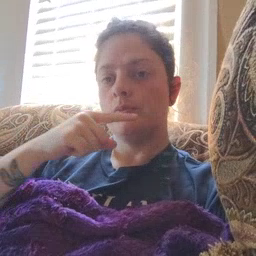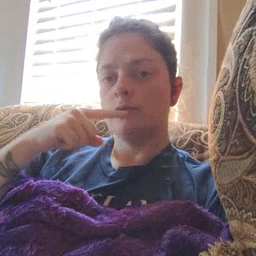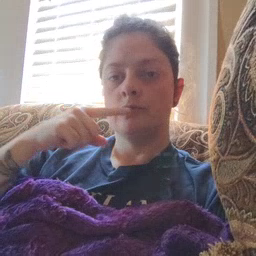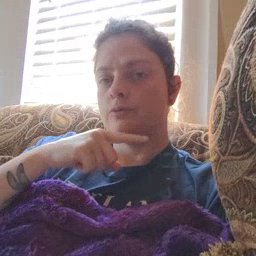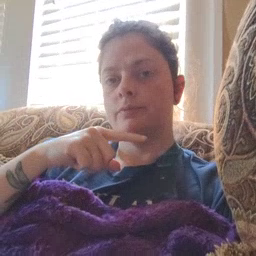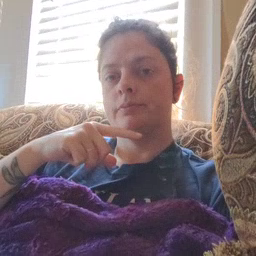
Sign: toothbrush